Question: This is a corner case I encountered. Below's a SSCCE:
'''
import java.util.*;
import java.io.*;
import java.awt.Color;
import java.awt.image.BufferedImage;
import javax.imageio.ImageIO;
import org.jfree.chart.*;
import org.jfree.chart.plot.*;
import org.jfree.chart.axis.*;
import org.jfree.data.time.*;
import org.jfree.data.xy.XYDataset;
public class FooMain {
public static void main(String args[]) throws Exception {
BufferedImage img = timeAxisSSEProcessionsChart();
ImageIO.write(img, "png", new File("img.png"));
System.exit(0);
}
private static XYDataset createTimeSeriesDataset() {
TimeSeries timeSeries = new TimeSeries("series-a");
timeSeries.add(RegularTimePeriod.createInstance(Millisecond.class, new java.util.Date(0) , TimeZone.getTimeZone("Zulu")), 100);
// if below line is commented out, nothing is plotted:
timeSeries.add(RegularTimePeriod.createInstance(Millisecond.class, new java.util.Date(1000), TimeZone.getTimeZone("Zulu")), 100);
TimeSeriesCollection rv = new TimeSeriesCollection();
rv.addSeries(timeSeries);
return rv;
}
public static BufferedImage timeAxisSSEProcessionsChart() throws Exception {
XYDataset dataset = createTimeSeriesDataset();
JFreeChart chart = ChartFactory.createTimeSeriesChart("title", "date", "series-a", dataset, true, true, false);
InputStream in = new ByteArrayInputStream(imageBytesFromChart(chart, 600, 400));
return ImageIO.read(in);
}
private static byte[] imageBytesFromChart(JFreeChart chart, int width, int height) {
BufferedImage objBufferedImage = chart.createBufferedImage(width, height);
ByteArrayOutputStream bas = new ByteArrayOutputStream();
try {
ImageIO.write(objBufferedImage, "png", bas);
} catch (IOException e) {
e.printStackTrace();
}
byte[] byteArray=bas.toByteArray();
return byteArray;
}
}
'''
The above code produces a plot as expected.
however we comment out the line indicated in the method, then nothing gets plotted:

So the question is: how can I ensure that at least a dot (or some other mark) gets printed in the corner case where the 'XYDataset' contains only one data point?
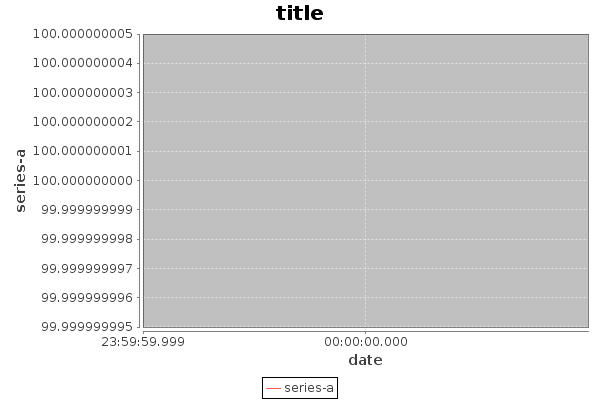
Answer: The time series chart primarily consists of connecting the individual data points. When there is only one data element, there are no data points to connect. So far, so obvious.
One solution would be to enable the "tick shapes" for the chart when there is only one entry. I'm not sure whether this is an appropriate solution for your case. But this could be done with a method like
'''
private static void showTickMarksForSingleElements(
XYDataset dataset, JFreeChart chart)
{
TimeSeriesCollection timeSeriesCollection =
(TimeSeriesCollection)dataset;
List<?> series = timeSeriesCollection.getSeries();
TimeSeries timeSeries = (TimeSeries) series.get(0);
if (timeSeries.getItemCount() == 1)
{
XYPlot plot = (XYPlot) chart.getPlot();
XYLineAndShapeRenderer renderer
= (XYLineAndShapeRenderer) plot.getRenderer();
renderer.setSeriesShapesVisible(0, true);
}
}
'''
(Caution, there are obviously some assumptions about the of the given objects involved - in doubt, check the types before doing the casts!)
The result would then be a single tick mark for time series that only contain a single element:

Here as another MVCE:
'''
import java.awt.image.BufferedImage;
import java.io.ByteArrayInputStream;
import java.io.ByteArrayOutputStream;
import java.io.IOException;
import java.io.InputStream;
import java.util.List;
import java.util.TimeZone;
import javax.imageio.ImageIO;
import javax.swing.ImageIcon;
import javax.swing.JFrame;
import javax.swing.JLabel;
import javax.swing.SwingUtilities;
import org.jfree.chart.ChartFactory;
import org.jfree.chart.JFreeChart;
import org.jfree.chart.plot.XYPlot;
import org.jfree.chart.renderer.xy.XYLineAndShapeRenderer;
import org.jfree.data.time.Millisecond;
import org.jfree.data.time.RegularTimePeriod;
import org.jfree.data.time.TimeSeries;
import org.jfree.data.time.TimeSeriesCollection;
import org.jfree.data.xy.XYDataset;
public class SingleElementChart {
public static void main(String args[]) throws Exception {
BufferedImage img = timeAxisSSEProcessionsChart();
show(img);
}
private static void show(final BufferedImage img)
{
SwingUtilities.invokeLater(new Runnable()
{
@Override
public void run()
{
JFrame f = new JFrame();
f.setDefaultCloseOperation(JFrame.EXIT_ON_CLOSE);
f.getContentPane().add(new JLabel(new ImageIcon(img)));
f.pack();
f.setLocationRelativeTo(null);
f.setVisible(true);
}
});
}
private static TimeSeriesCollection createTimeSeriesDataset() {
TimeSeries timeSeries = new TimeSeries("series-a");
timeSeries.add(RegularTimePeriod.createInstance(
Millisecond.class, new java.util.Date(0),
TimeZone.getTimeZone("Zulu")), 100);
// if below line is commented out, nothing is plotted:
//timeSeries.add(RegularTimePeriod.createInstance(
// Millisecond.class, new java.util.Date(1000),
// TimeZone.getTimeZone("Zulu")), 100);
TimeSeriesCollection rv = new TimeSeriesCollection();
rv.addSeries(timeSeries);
return rv;
}
public static BufferedImage timeAxisSSEProcessionsChart() throws Exception {
XYDataset dataset = createTimeSeriesDataset();
JFreeChart chart = ChartFactory.createTimeSeriesChart(
"title", "date", "series-a", dataset, true, true, false);
showTickMarksForSingleElements(dataset, chart);
InputStream in = new ByteArrayInputStream(
imageBytesFromChart(chart, 600, 400));
return ImageIO.read(in);
}
private static void showTickMarksForSingleElements(
XYDataset dataset, JFreeChart chart)
{
TimeSeriesCollection timeSeriesCollection =
(TimeSeriesCollection)dataset;
List<?> series = timeSeriesCollection.getSeries();
TimeSeries timeSeries = (TimeSeries) series.get(0);
if (timeSeries.getItemCount() == 1)
{
XYPlot plot = (XYPlot) chart.getPlot();
XYLineAndShapeRenderer renderer
= (XYLineAndShapeRenderer) plot.getRenderer();
renderer.setSeriesShapesVisible(0, true);
}
}
private static byte[] imageBytesFromChart(JFreeChart chart, int width, int height) {
BufferedImage objBufferedImage =
chart.createBufferedImage(width, height);
ByteArrayOutputStream bas = new ByteArrayOutputStream();
try {
ImageIO.write(objBufferedImage, "png", bas);
} catch (IOException e) {
e.printStackTrace();
}
byte[] byteArray=bas.toByteArray();
return byteArray;
}
'''